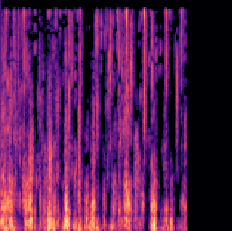
Sound class: Fire crackling